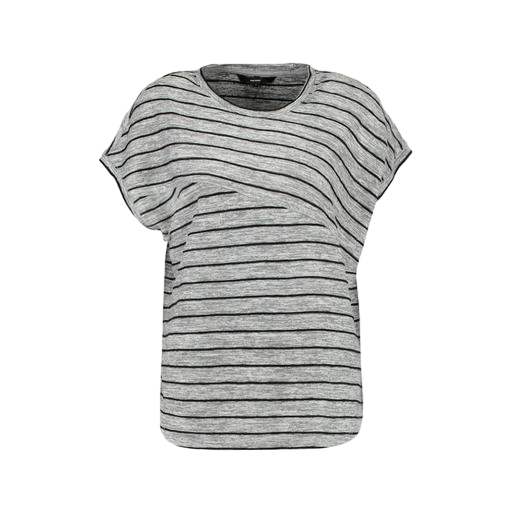
grey and black tee, striped t-shirt, cap-sleeved tee, white background